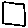
Label: square